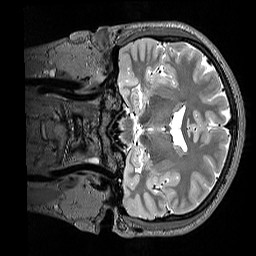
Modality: T2w
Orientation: coronal
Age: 25
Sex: male
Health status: healthy
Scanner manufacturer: siemens
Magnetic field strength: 3 T
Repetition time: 3.2 s
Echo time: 0.568 s